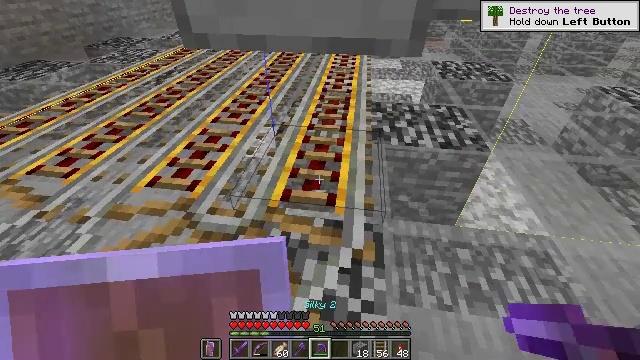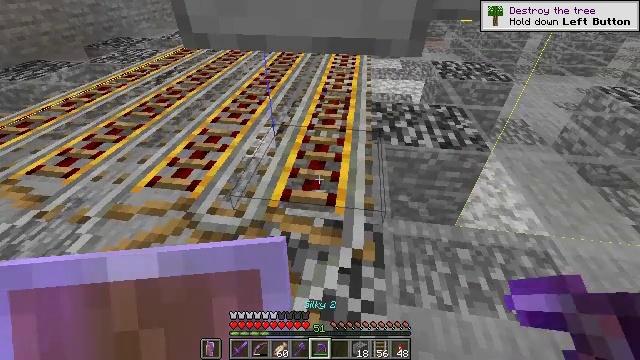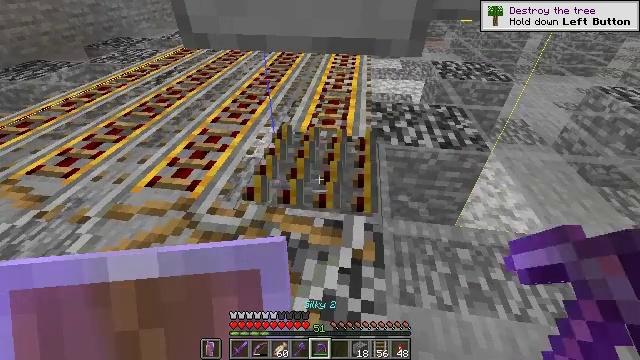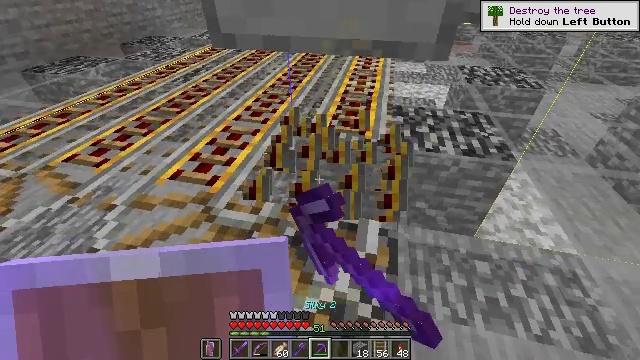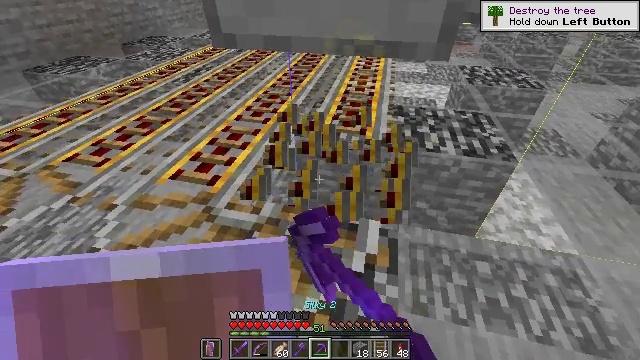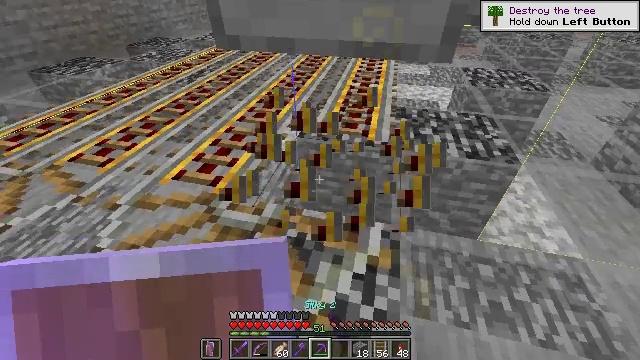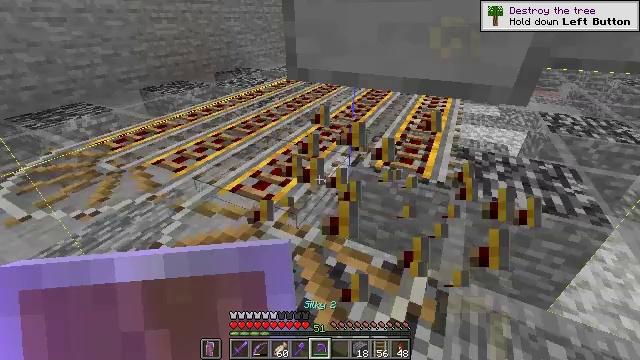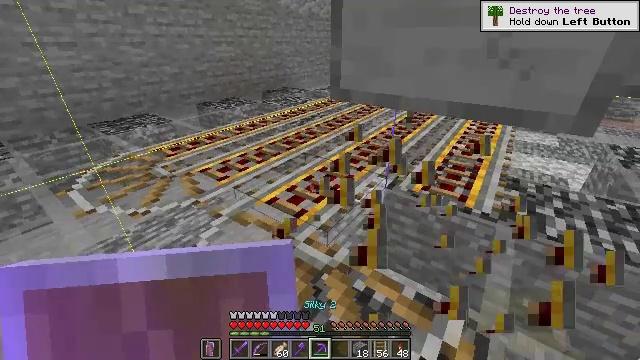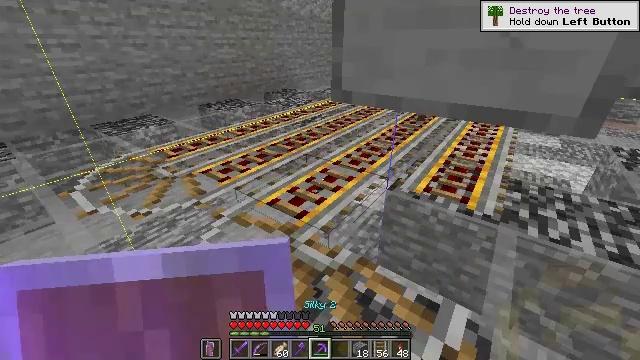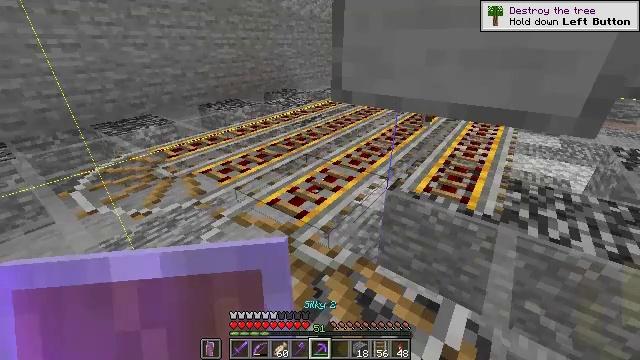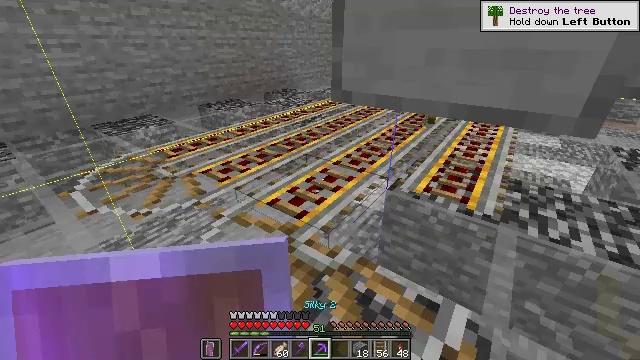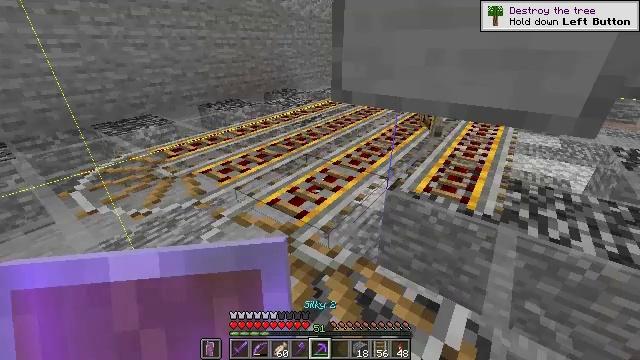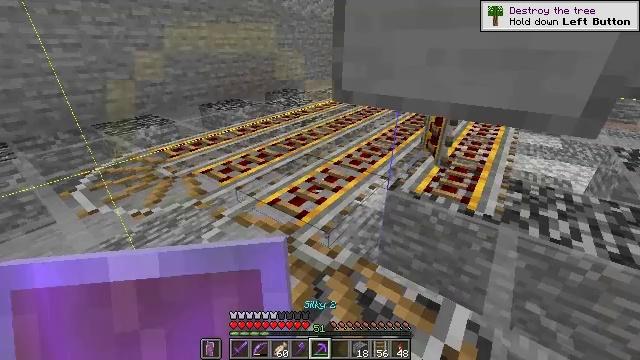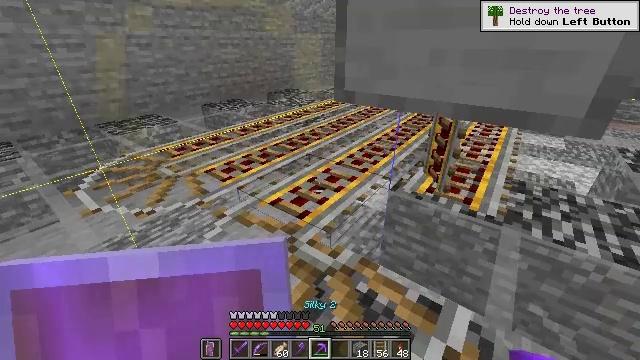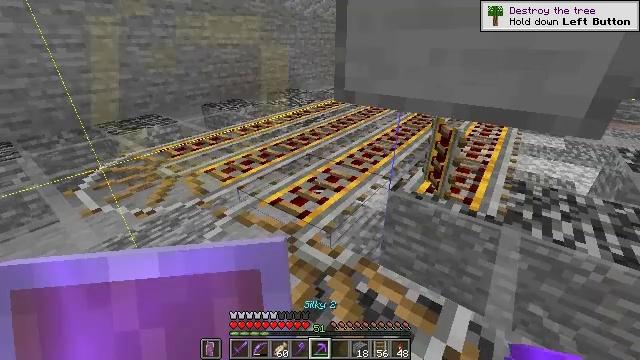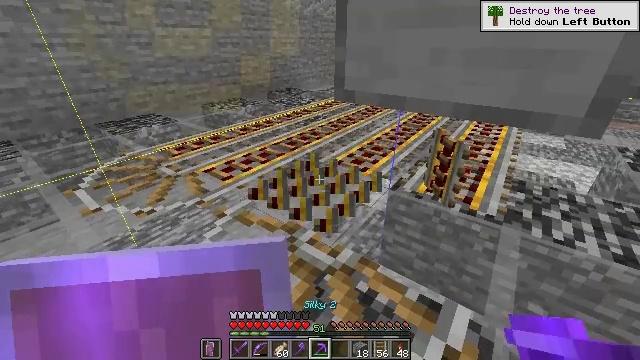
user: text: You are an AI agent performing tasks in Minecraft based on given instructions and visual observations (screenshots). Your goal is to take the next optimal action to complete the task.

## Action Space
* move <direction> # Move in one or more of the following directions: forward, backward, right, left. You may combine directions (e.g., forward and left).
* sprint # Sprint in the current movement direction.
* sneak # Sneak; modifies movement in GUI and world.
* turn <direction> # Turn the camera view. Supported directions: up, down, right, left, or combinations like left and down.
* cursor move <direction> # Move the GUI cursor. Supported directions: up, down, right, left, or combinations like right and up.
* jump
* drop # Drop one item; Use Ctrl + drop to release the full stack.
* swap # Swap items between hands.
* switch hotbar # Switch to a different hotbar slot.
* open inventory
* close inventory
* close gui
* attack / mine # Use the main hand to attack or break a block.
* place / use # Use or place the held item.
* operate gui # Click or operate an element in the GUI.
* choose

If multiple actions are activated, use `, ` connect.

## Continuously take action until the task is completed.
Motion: motion action
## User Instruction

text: Gather the powered rail to store in inventory.
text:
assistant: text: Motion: sneak
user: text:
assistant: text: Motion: sneak, attack / mine
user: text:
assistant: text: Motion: sneak, turn left, attack / mine
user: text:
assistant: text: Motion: sneak
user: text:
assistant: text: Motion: sneak
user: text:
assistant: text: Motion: sneak, turn left and up
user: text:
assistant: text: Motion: sneak, turn left and up
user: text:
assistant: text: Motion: sneak
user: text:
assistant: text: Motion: sneak
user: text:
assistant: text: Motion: sneak
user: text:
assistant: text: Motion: sneak
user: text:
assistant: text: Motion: sneak
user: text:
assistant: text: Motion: sneak
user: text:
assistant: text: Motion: sneak
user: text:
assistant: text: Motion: sneak, attack / mine
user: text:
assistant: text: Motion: sneak, attack / mine
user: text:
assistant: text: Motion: sneak
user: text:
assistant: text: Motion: sneak
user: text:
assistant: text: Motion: sneak
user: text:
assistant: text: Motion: sneak